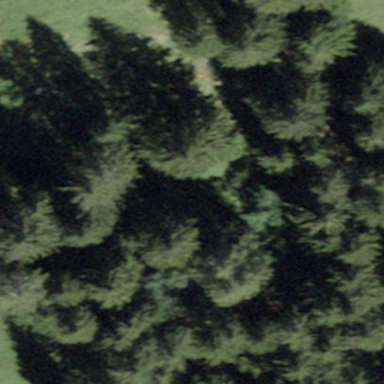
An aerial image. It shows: Forest area.